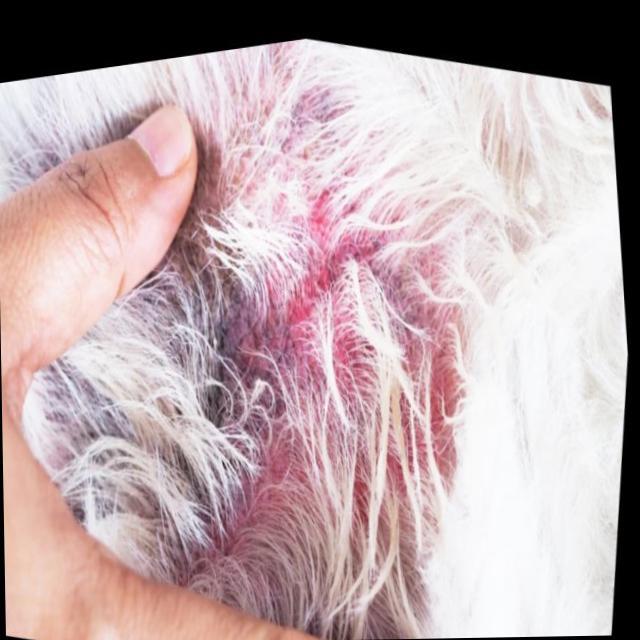
Canine ringworm (Dermatophytosis) — fungal infection caused by Microsporum or Trichophyton. Presents with circular alopecia, scaling, crusting, and broken hairs.